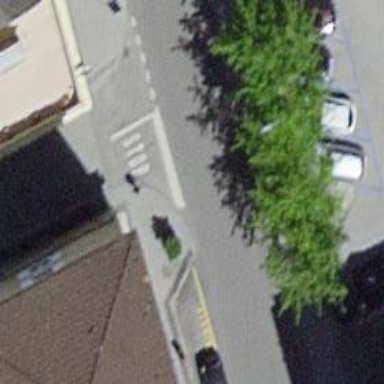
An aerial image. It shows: Kerb serving as barrier.